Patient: sex F, age 54
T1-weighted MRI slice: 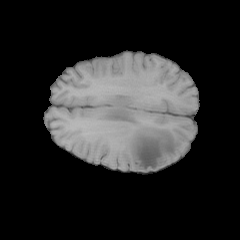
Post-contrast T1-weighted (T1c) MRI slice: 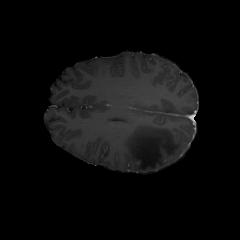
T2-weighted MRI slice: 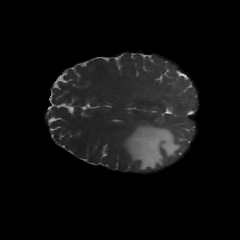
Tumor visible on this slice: yes
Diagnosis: Glioblastoma, IDH-wildtype
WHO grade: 4